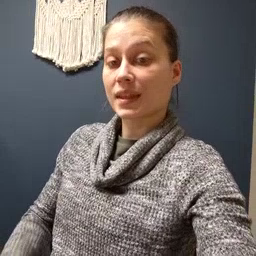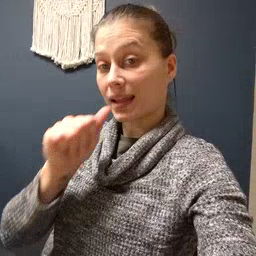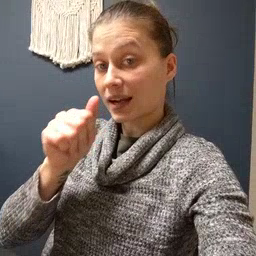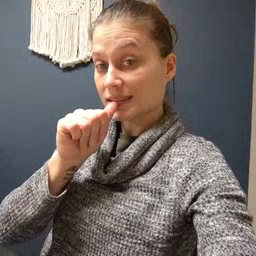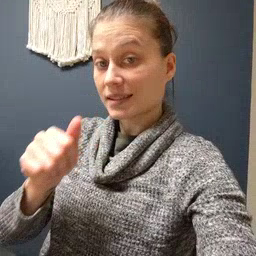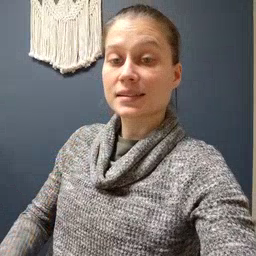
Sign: nuts